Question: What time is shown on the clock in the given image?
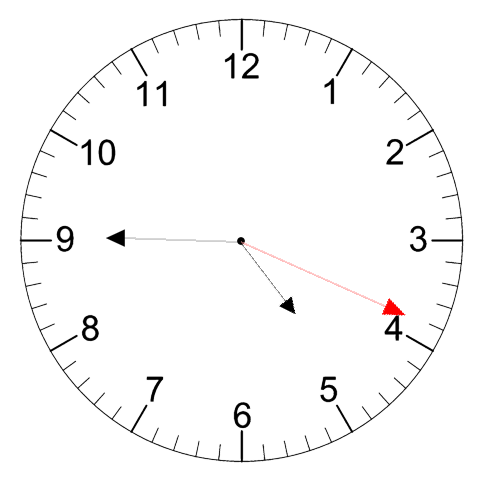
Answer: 04:45:19